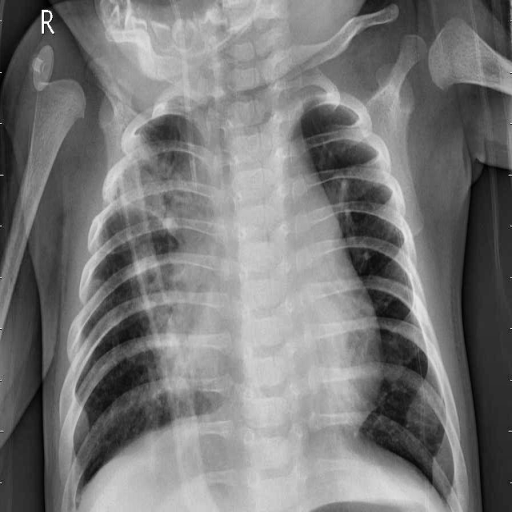
Finding: PNEUMONIA